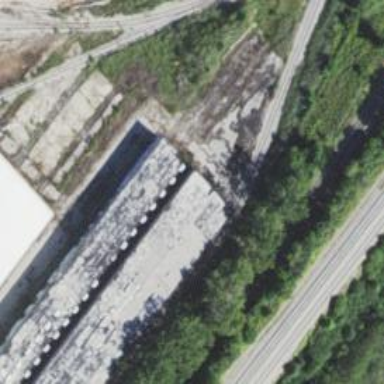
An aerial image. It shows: Abandoned railway yard.